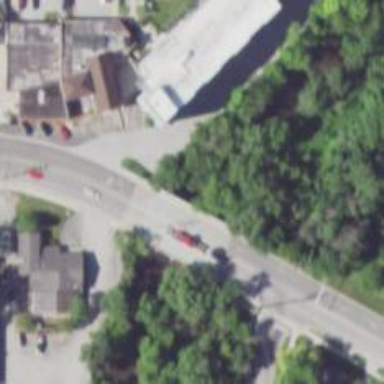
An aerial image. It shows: Tertiary road passing over bridge.